Question: want to include listbox in wpf datagrid control when datgrid click the cell, as like as outlook calander..
see - <URL>
My Xaml Code
'''
<DataGrid Name="Grid1" Height="550" Width="850" AutoGenerateColumns="False" CanUserResizeRows="False" CanUserDeleteRows="False" CanUserAddRows="False" AreRowDetailsFrozen="False" SelectionUnit="CellOrRowHeader" SelectedCellsChanged="Grid1_SelectedCellsChanged" CellEditEnding="Grid1_CellEditEnding" LoadingRow="Grid1_LoadingRow" SelectionMode="Extended">
<DataGrid.RowHeaderTemplate>
<DataTemplate>
<StackPanel Orientation="Horizontal" VerticalAlignment="Center" HorizontalAlignment="Center">
<TextBlock Text="{Binding RelativeSource={RelativeSource Mode=FindAncestor,
AncestorType={x:Type DataGridRow}},
Path=Item.Time}" FontSize="16" />
<TextBlock Text="00" Foreground="#9493CF" />
</StackPanel>
</DataTemplate>
</DataGrid.RowHeaderTemplate>
<DataGrid.Style>
<Style TargetType="DataGrid">
<Setter Property="AlternatingRowBackground" Value="LightYellow"/>
</Style>
</DataGrid.Style>
<DataGrid.Columns>
<DataGridTextColumn Header="Sunday" Binding="{Binding Sunday}" />
<DataGridTextColumn Header="Monday" Binding="{Binding Monday}" />
<DataGridTextColumn Header="Tuesday" Binding="{Binding Tuesday}" />
<DataGridTextColumn Header="Wednesday" Binding="{Binding Wednesday}" />
<DataGridTextColumn Header="Thursday" Binding="{Binding Thursday}" />
<DataGridTextColumn Header="Friday" Binding="{Binding Friday}" />
<DataGridTextColumn Header="Saturday" Binding="{Binding Saturday}" />
</DataGrid.Columns>
<DataGrid.ContextMenu>
<ContextMenu x:Name="LeftClickMenu">
<MenuItem Header="New Appointment" Click="MenuItem_Click"/>
<Separator/>
<MenuItem Header="Exit"/>
</ContextMenu>
</DataGrid.ContextMenu>
</DataGrid>
'''

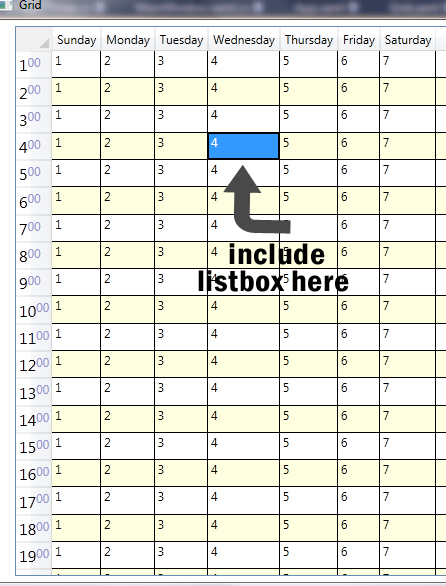
Answer: I'd replace each of your DataGridTextColumns with a DataGridTemplateColumn like this:
'''
<DataGridTemplateColumn Header="Sunday" CellEditingTemplate="{StaticResource ListboxCellTemplate}">
<DataGridTemplateColumn.CellTemplate>
<DataTemplate>
<TextBlock Text="{Binding Sunday}" />
</DataTemplate>
</DataGridTemplateColumn.CellTemplate>
</DataGridTemplateColumn>
'''
And then you'll also need to add a resource for your editing mode where you switch to the listbox template:
'''
<DataGrid.Resources>
<DataTemplate x:Key="TextCellTemplate" >
<TextBlock Text="Foo!" />
</DataTemplate>
<DataTemplate x:Key="ListboxCellTemplate" >
<ComboBox>
<ComboBoxItem>Foo</ComboBoxItem>
<ComboBoxItem>Bar</ComboBoxItem>
<ComboBoxItem>Baz</ComboBoxItem>
</ComboBox>
</DataTemplate>
</DataGrid.Resources>
'''
Obviously I'm cutting a lot of corners here, but it should give you the general idea. One problem with this code is that the user will need to click twice on a cell to bring up the list box i.e. once to give it focus and again to switch to edit mode, there's <URL> showing how to get around that.